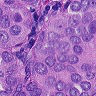
Metastatic tissue present: yes